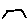
Label: hexagon